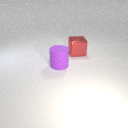
large purple rubber cylinder to the left of large red metal cube